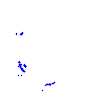
Particle: proton